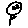
Label: tree